Question: I have a StackedXYAreaChart that looks like the following:

How do I format the Y-axis units so that they are evenly spaced out and are displayed at certain intervals? For example, instead of displaying units in increments of 1 (e.g. '0, 1, 2, 3, ... 100'), I want to display units in increments of 10 or 25 (e.g., '0, 25, 50, 75, 100'). Thanks!
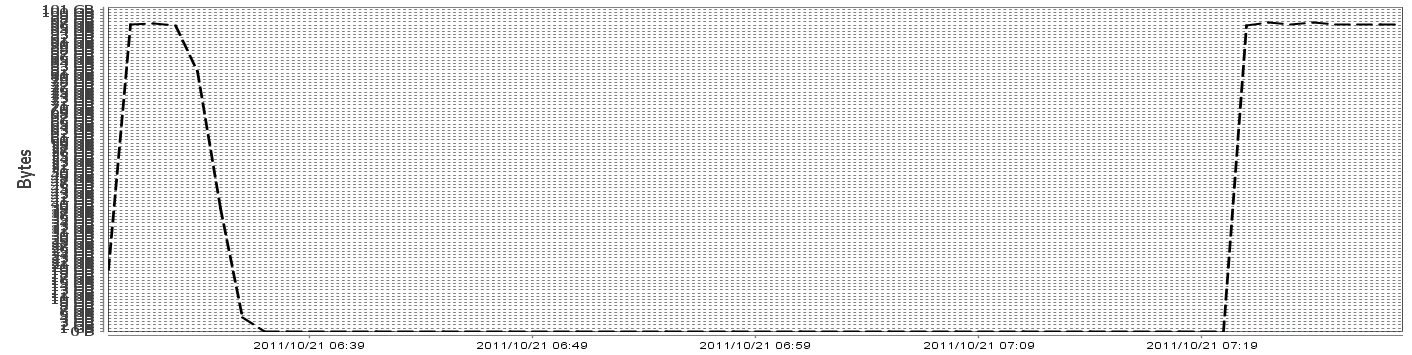
Answer: I found a solution to my own question. I'm using a 'CustomTickUnit' that formats numbers and adds units to the suffix, e.g. '<PHONE>' becomes '1 GB'.
I set up my tick units with the following code, which spaced them out evenly and formatted them appropriately so that they are very readable:
'''
public void setupRangeAxis(NumberAxis rangeAxis) {
final TickUnits standardUnits = new TickUnits();
standardUnits.add(new CustomTickUnit(1));
standardUnits.add(new CustomTickUnit(10));
standardUnits.add(new CustomTickUnit(100));
standardUnits.add(new CustomTickUnit(1000)); // Kilo
standardUnits.add(new CustomTickUnit(10000));
standardUnits.add(new CustomTickUnit(100000));
standardUnits.add(new CustomTickUnit(<PHONE>)); // Mega
standardUnits.add(new CustomTickUnit(<PHONE>));
standardUnits.add(new CustomTickUnit(100000000));
standardUnits.add(new CustomTickUnit(<PHONE>)); // Giga
standardUnits.add(new CustomTickUnit(10000000000L));
standardUnits.add(new CustomTickUnit(100000000000L));
standardUnits.add(new CustomTickUnit(1000000000000L)); // Tera
standardUnits.add(new CustomTickUnit(10000000000000L));
standardUnits.add(new CustomTickUnit(100000000000000L));
standardUnits.add(new CustomTickUnit(1000000000000000L)); // Peta
standardUnits.add(new CustomTickUnit(10000000000000000L));
standardUnits.add(new CustomTickUnit(100000000000000000L));
standardUnits.add(new CustomTickUnit(1000000000000000000L)); // Exa
rangeAxis.setStandardTickUnits(standardUnits);
}
'''